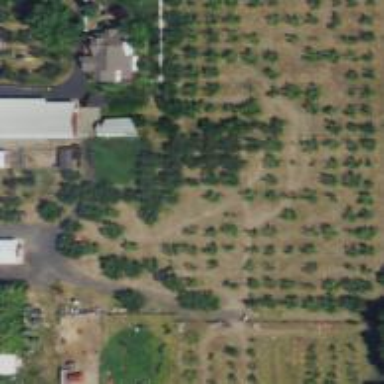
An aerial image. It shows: Orchard.